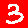
Digit: 3